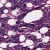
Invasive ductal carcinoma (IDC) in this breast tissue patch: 1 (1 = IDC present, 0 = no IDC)